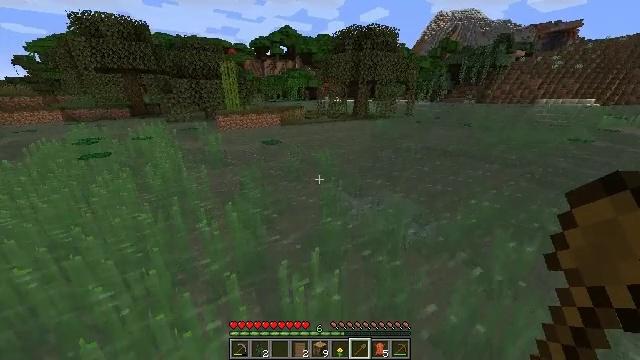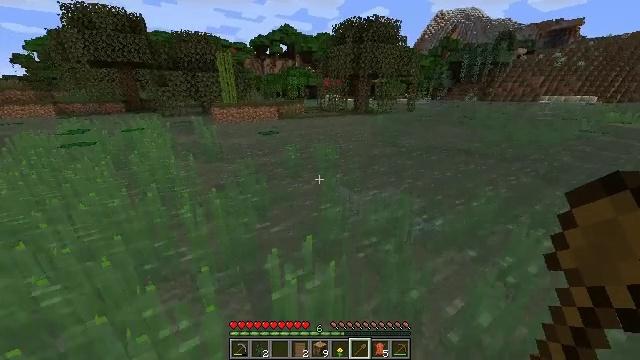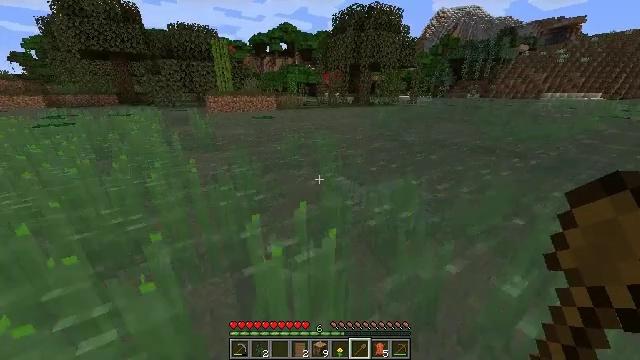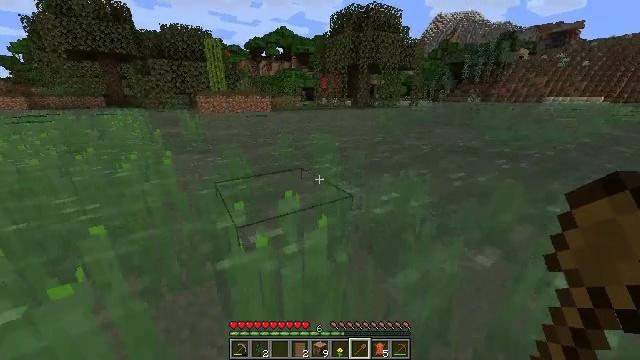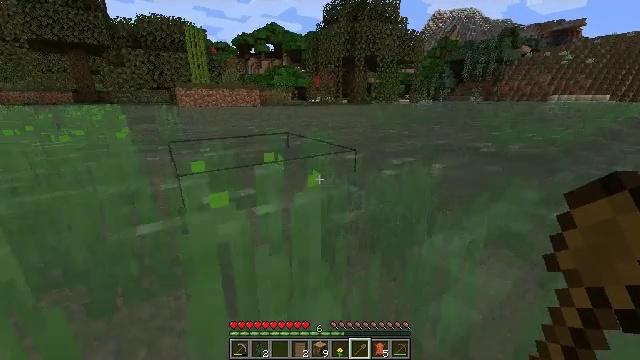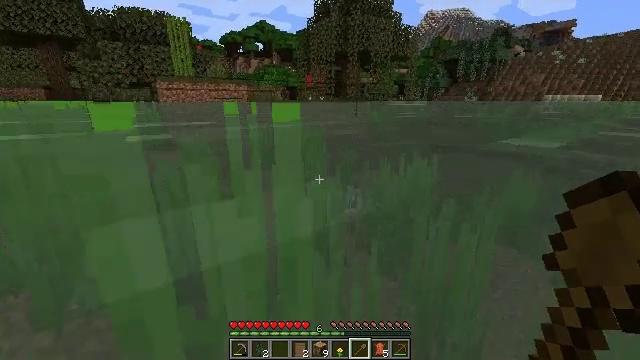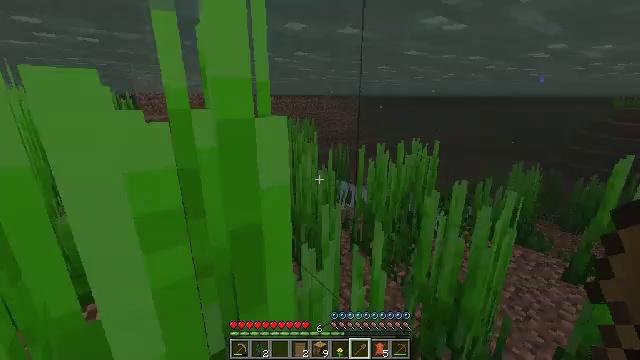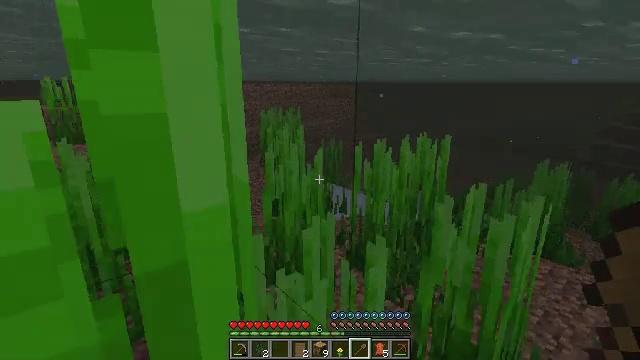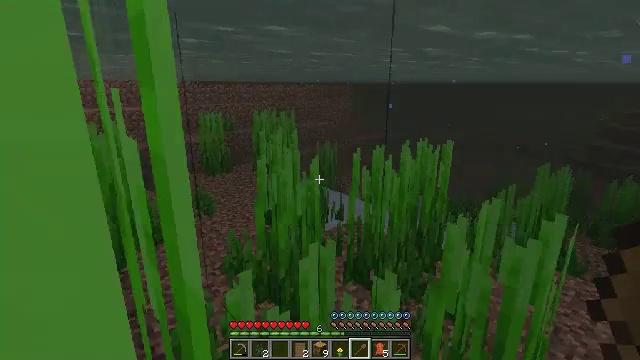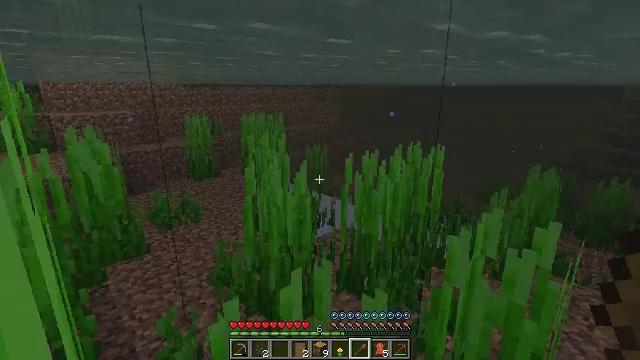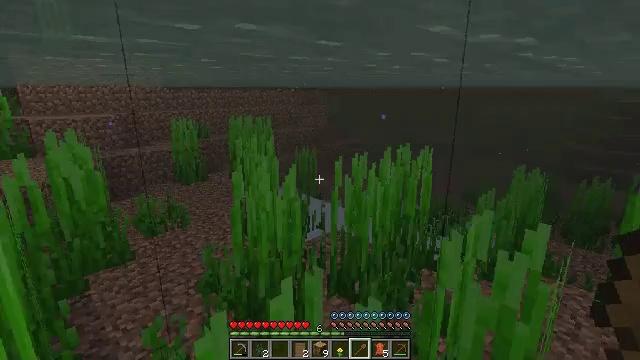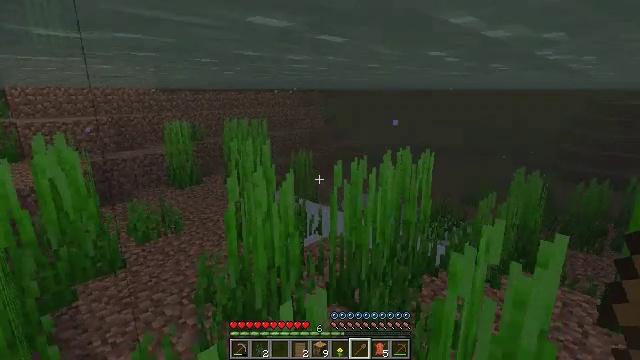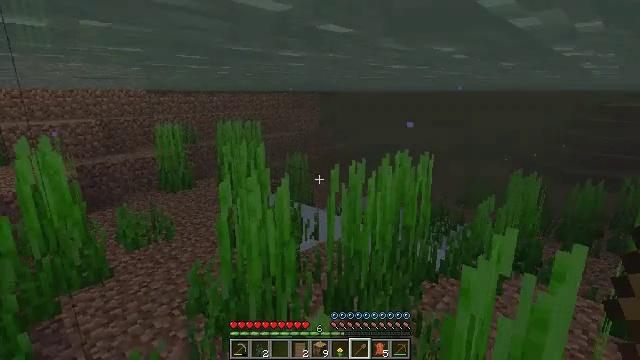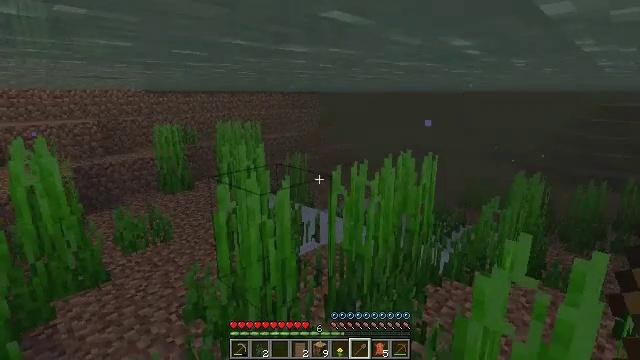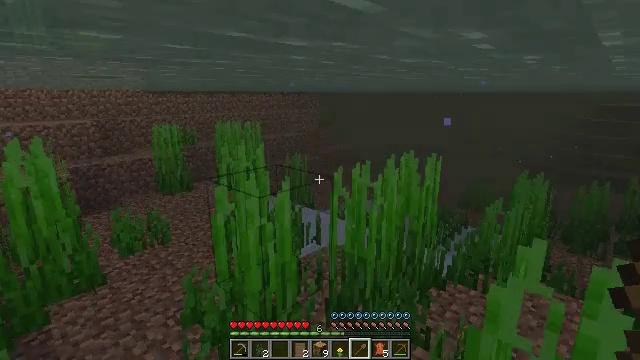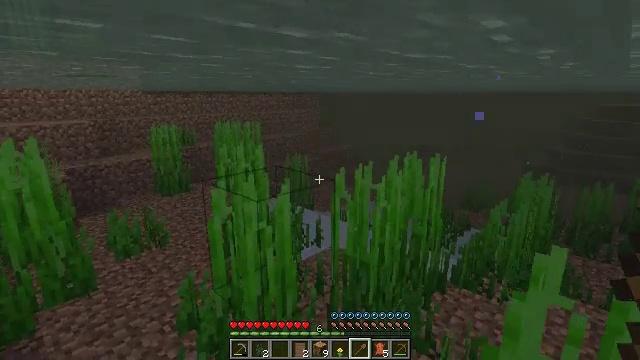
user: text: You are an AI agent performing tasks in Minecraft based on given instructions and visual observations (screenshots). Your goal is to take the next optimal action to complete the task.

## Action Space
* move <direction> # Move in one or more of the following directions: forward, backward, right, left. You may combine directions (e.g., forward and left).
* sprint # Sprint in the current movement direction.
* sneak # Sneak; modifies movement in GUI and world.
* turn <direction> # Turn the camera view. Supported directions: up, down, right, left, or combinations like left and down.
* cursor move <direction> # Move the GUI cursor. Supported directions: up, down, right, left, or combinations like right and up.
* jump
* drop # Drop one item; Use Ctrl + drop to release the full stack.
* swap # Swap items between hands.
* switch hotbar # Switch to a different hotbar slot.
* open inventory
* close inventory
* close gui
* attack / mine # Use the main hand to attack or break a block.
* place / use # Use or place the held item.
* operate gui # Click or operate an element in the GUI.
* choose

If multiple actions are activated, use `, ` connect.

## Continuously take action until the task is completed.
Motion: motion action
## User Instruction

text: Mine the grass in the plains.
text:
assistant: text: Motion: move forward, jump
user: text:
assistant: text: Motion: move forward
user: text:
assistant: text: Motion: move forward, turn up
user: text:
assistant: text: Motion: move forward, turn right and up
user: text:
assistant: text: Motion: move forward, turn right
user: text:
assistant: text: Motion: move forward, turn right
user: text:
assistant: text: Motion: move forward, turn right
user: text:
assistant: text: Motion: move forward, turn right
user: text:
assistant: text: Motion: move forward, turn right
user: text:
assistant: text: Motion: move forward, turn right
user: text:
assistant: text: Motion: move forward
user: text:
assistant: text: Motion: move forward, turn right
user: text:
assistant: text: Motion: move forward
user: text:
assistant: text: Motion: move forward
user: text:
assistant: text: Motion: move forward
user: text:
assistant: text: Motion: no_op
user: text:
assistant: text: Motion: no_op
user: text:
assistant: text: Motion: move forward
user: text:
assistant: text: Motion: move forward
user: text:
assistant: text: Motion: no_op
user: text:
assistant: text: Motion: no_op
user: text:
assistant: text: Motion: move forward
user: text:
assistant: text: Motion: move forward
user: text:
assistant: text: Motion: move forward and move left
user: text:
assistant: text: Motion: move forward and move left
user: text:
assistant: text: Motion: move forward and move left
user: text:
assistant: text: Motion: move forward and move left
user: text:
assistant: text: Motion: move forward and move left
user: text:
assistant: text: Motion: move forward and move left
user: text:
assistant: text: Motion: move forward and move left